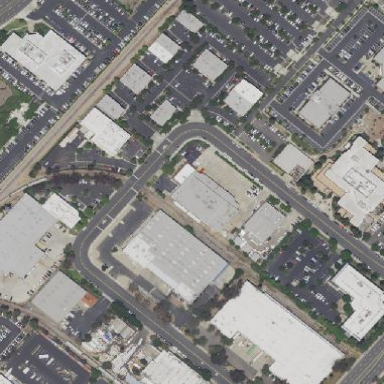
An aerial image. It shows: Commercial area.